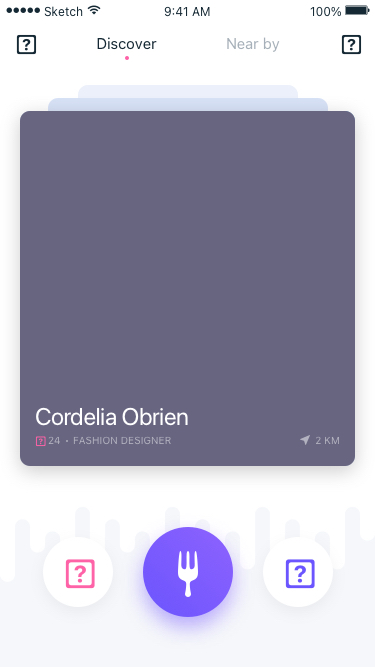
Text in this UI design:


Cordelia Obrien
24

FASHION DESIGNER
2 KM


Discover
Near by